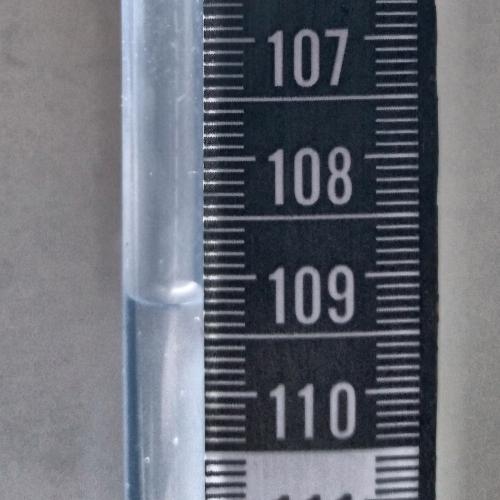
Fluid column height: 109.2 cm